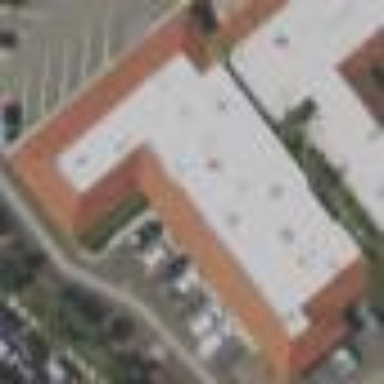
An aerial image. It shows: Commercial building.